Current action and preconditions to check: path_clear

Your task: For each precondition in the list above, predict whether it will hold at this action.

Consider the current scene as observed from the mobile robot's camera, and analyze the predicted future states of all dynamic agents (e.g., people, animals, vehicles, or any moving entities) within the NEXT SECOND.

IMPORTANT: Only answer "very likely" if you are absolutely certain—based on strong, clear evidence—that a dynamic agent will violate the precondition in the predicted future state. Do NOT answer "very likely" for unlikely, ambiguous, or low-probability risks.

Ask yourself for each precondition: Is there a high probability, with clear and convincing evidence, that the predicted future states of any dynamic agent will interfere with the predicted future state of the currently executing action within the NEXT SECOND, causing that precondition to fail?

Assess the risk level based on these predictions. Use "likely" or "very likely" if motions create a clear risk of interference.

Use "neutral" or "improbable" if agents are nearby but their predicted paths are clearly diverging or non-conflicting.

Failure Risk Categories: "very improbable", "improbable", "neutral", "likely", "very likely"

Answer Format: Output ONLY the probability_of_failure value from these categories: "very improbable", "improbable", "neutral", "likely", "very likely"

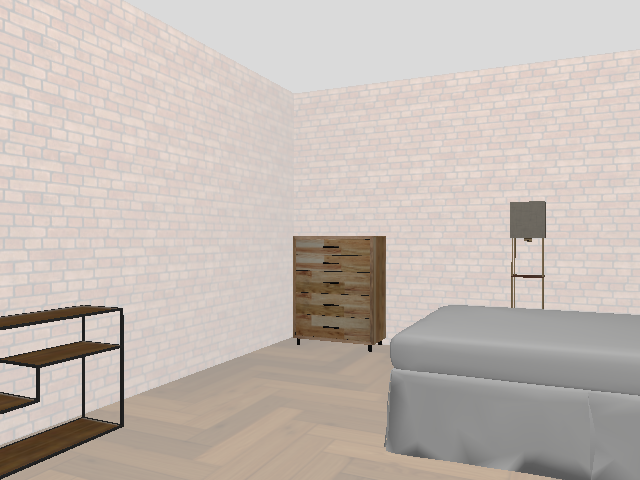

Answer: very improbable